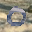
Label: 0